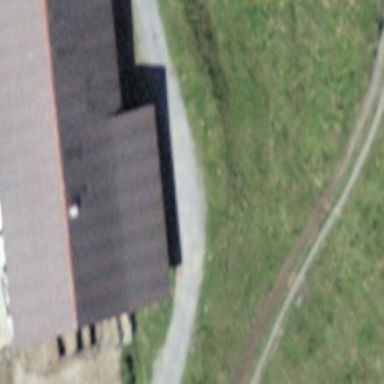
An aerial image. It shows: Farm auxiliary building with gabled roof.